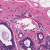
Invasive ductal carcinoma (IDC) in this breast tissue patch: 0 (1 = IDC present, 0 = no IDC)